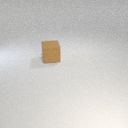
large brown rubber cube